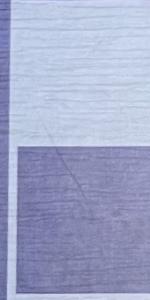
Label: Empty